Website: apple
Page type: address-validator
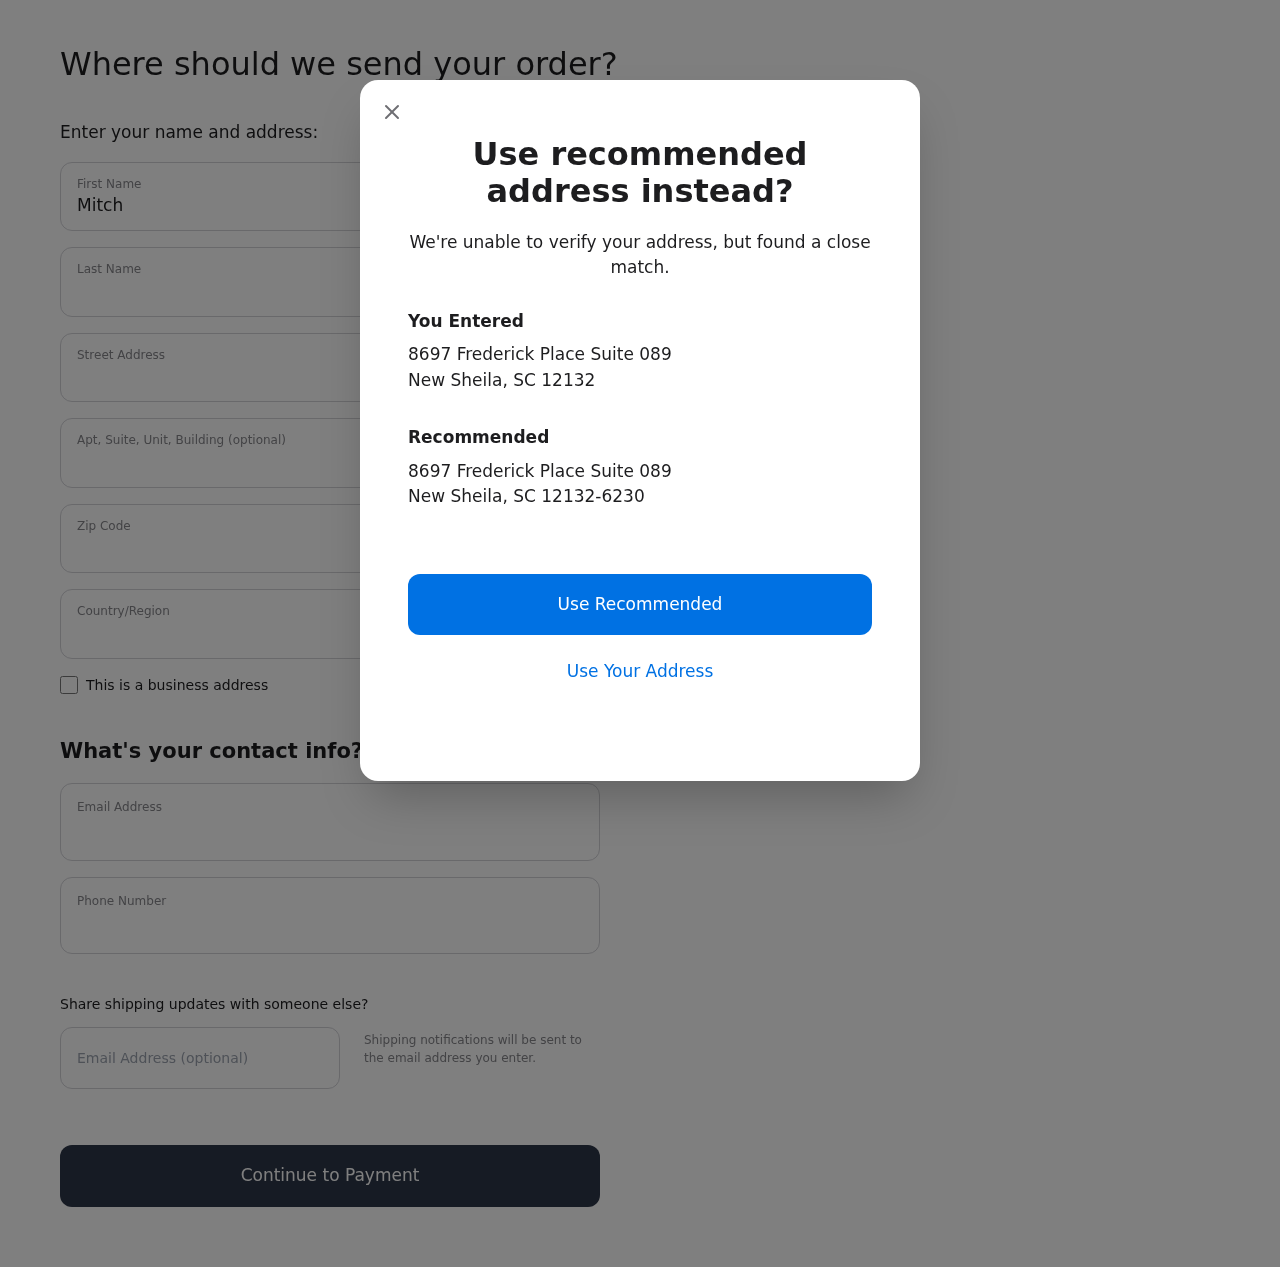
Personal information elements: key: PII_CITY
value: New Sheila
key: PII_COUNTRY
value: United States
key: PII_EMAIL
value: mspencer@hotmail.com
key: PII_FIRSTNAME
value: Mitchell
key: PII_GIFT_EMAIL
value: hchen@yahoo.com
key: PII_LASTNAME
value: Spencer
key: PII_PHONE
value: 5827062260
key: PII_POSTCODE
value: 12132
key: PII_POSTCODE_FULL
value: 12132-6230
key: PII_STATE_ABBR
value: SC
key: PII_STREET
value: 8697 Frederick Place Suite 089
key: PII_STREET2
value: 8697 Frederick Place Suite 089
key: PII_STREET2
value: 4076 Wilson Circles Suite 527
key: PII_CITY2
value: New Sheila
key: PII_STATE_ABBR2
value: SC